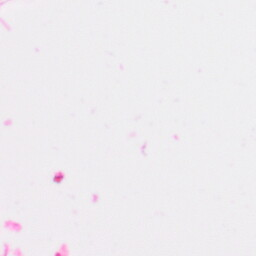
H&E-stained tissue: Colon